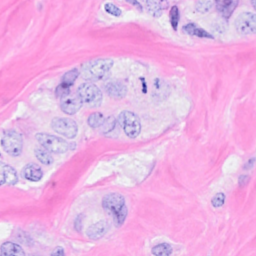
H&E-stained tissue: Breast